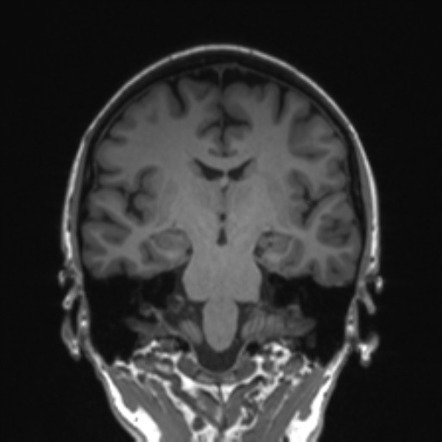
Label: notumor